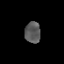
Tissue: prostate
Cell type: T cells
Senescence score: 0.3509
Nuclear area (px): 328
Mean DAPI intensity: 90.351